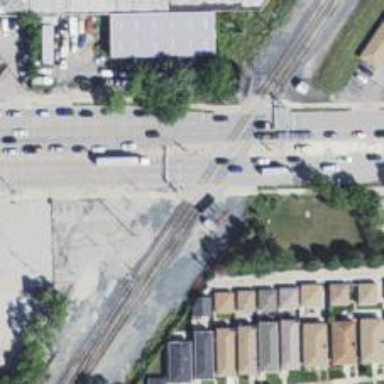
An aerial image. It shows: Railway crossing.